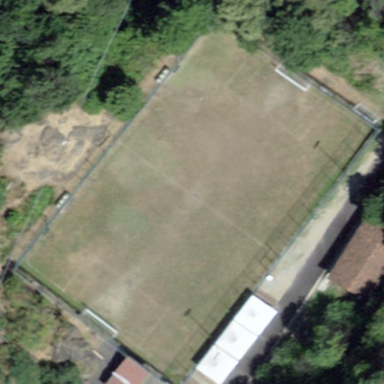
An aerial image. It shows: Soccer pitch for leisure land activities.